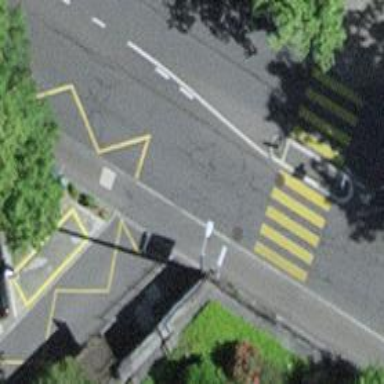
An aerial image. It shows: Platform for public transport on the road.